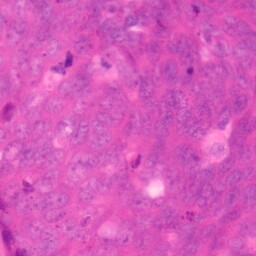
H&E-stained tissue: Colon